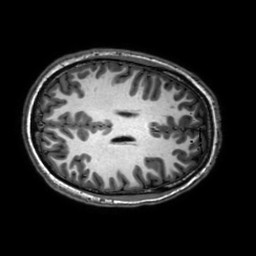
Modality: T1w
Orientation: axial
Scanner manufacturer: philips
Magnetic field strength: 3 T
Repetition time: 0.0096 s
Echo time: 0.0046 s